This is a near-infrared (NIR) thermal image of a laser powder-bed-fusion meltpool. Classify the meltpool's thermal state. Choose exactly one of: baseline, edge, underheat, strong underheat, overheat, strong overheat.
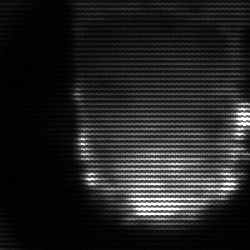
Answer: baseline